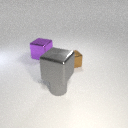
small brown metal cube behind small gray metal cylinder